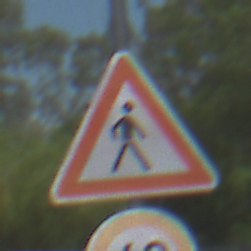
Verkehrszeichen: FussgaengerLinks
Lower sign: Geschwindigkeit40
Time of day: Midday
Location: Outdoor (Nature)
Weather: Clear
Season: NotSpecified
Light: Natural